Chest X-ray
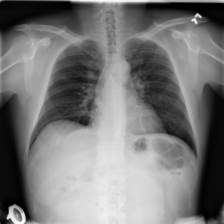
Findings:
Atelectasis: negative
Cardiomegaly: negative
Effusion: negative
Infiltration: negative
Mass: negative
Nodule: negative
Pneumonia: negative
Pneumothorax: negative
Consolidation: negative
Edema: negative
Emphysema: negative
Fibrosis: negative
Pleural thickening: negative
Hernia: negative